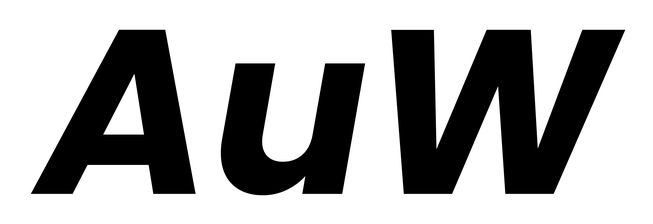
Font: Poppins-BoldItalic